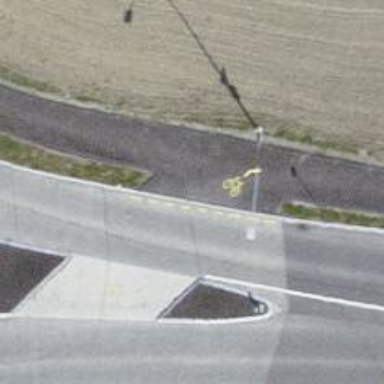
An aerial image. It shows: Cycleway.